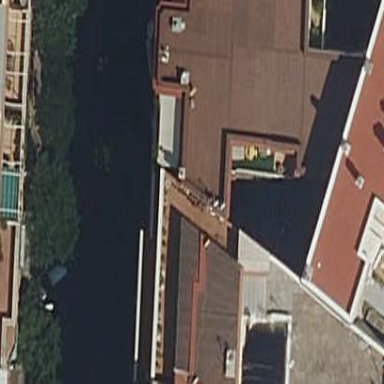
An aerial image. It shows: Part of building.